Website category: game
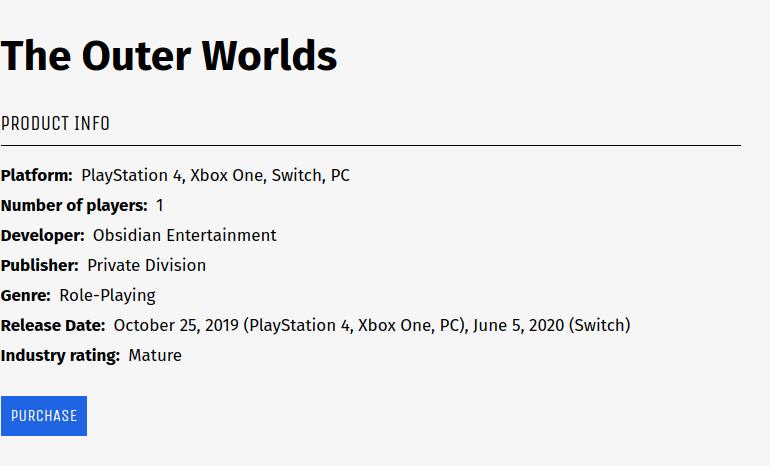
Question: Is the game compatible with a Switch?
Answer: yes

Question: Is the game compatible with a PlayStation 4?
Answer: yes

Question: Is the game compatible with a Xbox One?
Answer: yes